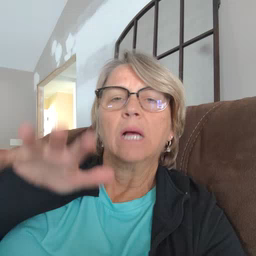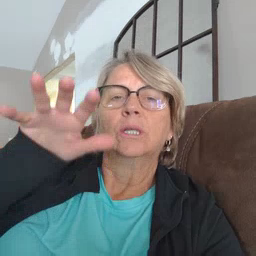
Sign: alligator